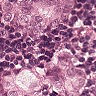
Metastatic tissue present: yes